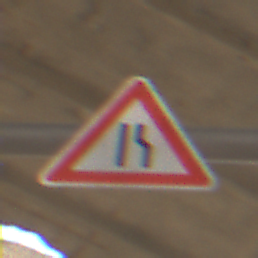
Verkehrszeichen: EinseitigVerengteFahrbahnRechts
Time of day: SunriseSunset
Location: Roofed (Suburban)
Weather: Clear
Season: NotSpecified
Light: Natural